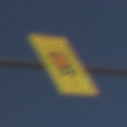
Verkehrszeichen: KennzeichnungspflichtigeFahrzeugeGefaehrlicheGueterOhnePfeilsymbol
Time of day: Midday
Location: Outdoor (Nature)
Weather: PartlyCloudy
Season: NotSpecified
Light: Natural